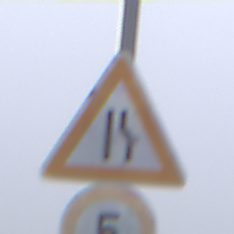
Verkehrszeichen: EinseitigVerengteFahrbahnRechts
Zusatzzeichen unten: Geschwindigkeit5
Umgebung: Outdoor, RoadRail
Tageszeit: MorningAfternoon
Wetter: Overcast
Licht: Natural
Jahreszeit: NotSpecified
Kontrast: LowContrast